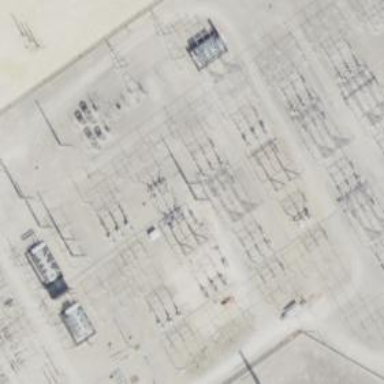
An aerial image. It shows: Switch used for power control.